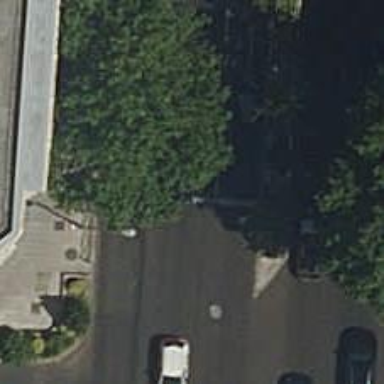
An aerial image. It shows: Road with traffic signals.